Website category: movie
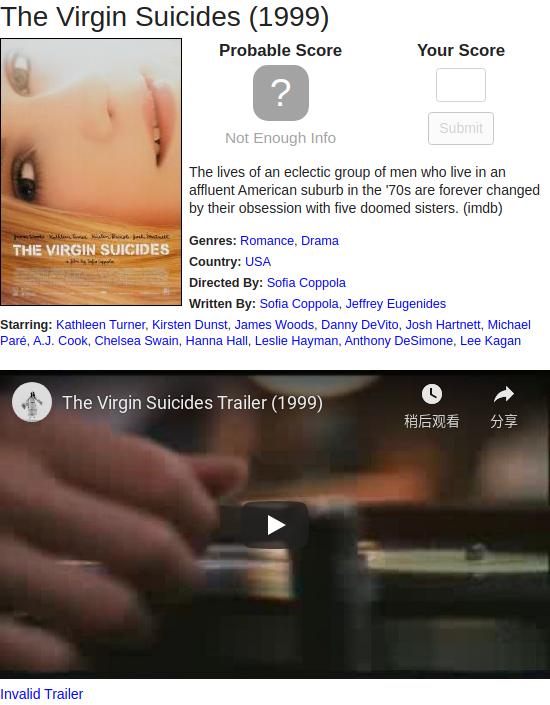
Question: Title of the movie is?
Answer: The Virgin Suicides

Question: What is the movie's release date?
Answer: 1999

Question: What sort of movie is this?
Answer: Romance

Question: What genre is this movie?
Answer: Romance

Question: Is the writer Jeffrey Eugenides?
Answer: yes

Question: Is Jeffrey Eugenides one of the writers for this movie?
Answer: yes

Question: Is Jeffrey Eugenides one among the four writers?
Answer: yes

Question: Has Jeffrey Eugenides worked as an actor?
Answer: no

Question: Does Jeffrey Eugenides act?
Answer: no

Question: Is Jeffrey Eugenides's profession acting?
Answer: no

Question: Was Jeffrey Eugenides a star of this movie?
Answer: no

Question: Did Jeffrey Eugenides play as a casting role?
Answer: no

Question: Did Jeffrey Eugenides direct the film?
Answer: no

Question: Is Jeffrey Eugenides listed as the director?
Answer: no

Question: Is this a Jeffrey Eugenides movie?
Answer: no

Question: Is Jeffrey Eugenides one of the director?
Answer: no

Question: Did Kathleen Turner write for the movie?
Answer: no

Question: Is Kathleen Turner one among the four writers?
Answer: no

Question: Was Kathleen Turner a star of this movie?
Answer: yes

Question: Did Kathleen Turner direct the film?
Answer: no

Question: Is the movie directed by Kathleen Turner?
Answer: no

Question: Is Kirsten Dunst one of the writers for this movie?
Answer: no

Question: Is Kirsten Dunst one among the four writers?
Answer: no

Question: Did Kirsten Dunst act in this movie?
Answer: yes

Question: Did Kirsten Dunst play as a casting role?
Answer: yes

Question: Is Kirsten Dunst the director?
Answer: no

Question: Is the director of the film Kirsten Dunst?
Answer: no

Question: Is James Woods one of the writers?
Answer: no

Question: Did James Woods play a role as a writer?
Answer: no

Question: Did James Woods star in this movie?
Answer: yes

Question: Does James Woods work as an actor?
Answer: yes

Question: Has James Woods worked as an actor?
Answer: yes

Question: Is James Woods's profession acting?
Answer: yes

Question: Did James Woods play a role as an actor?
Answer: yes

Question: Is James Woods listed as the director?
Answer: no

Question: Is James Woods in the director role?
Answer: no

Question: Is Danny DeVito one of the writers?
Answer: no

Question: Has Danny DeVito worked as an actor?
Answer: yes

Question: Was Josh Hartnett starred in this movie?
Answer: yes

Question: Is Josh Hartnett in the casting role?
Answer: yes

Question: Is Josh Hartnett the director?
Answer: no

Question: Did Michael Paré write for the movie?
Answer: no

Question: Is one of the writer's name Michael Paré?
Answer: no

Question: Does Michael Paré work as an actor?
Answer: yes

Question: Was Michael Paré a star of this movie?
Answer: yes

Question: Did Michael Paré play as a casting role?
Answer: yes

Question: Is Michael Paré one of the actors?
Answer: yes

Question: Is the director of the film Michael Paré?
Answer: no

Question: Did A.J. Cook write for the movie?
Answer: no

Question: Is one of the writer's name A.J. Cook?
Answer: no

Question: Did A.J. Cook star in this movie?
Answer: yes

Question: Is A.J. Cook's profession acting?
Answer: yes

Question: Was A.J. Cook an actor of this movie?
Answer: yes

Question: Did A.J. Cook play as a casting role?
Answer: yes

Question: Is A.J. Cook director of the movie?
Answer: no

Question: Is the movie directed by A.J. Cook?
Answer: no

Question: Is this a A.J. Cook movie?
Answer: no

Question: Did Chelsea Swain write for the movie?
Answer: no

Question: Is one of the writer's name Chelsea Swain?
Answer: no

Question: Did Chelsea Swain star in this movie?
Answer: yes

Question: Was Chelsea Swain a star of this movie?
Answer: yes

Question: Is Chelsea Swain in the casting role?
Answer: yes

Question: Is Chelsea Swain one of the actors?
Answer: yes

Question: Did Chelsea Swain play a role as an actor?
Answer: yes